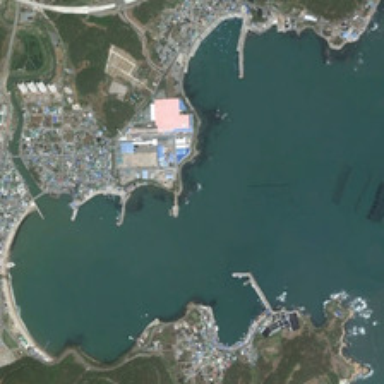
A large piece of green plants are around a port with many buildings and some boats .